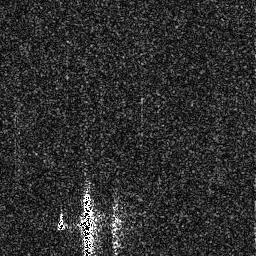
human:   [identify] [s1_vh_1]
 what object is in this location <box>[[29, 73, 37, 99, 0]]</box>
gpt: <ref>1 medium ship at the bottom</ref>